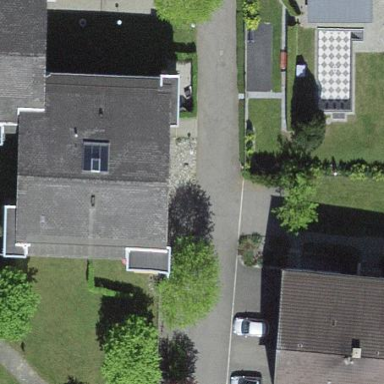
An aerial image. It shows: Residential building with gabled roof.